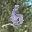
Label: 6